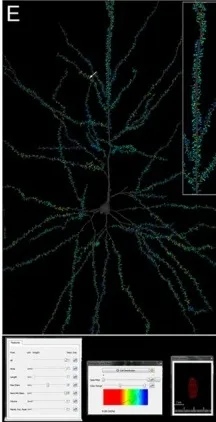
Maximum Diameter and Mean Neck Diameter.
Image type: pathology (immunostaining)